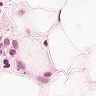
Metastatic tissue present: no